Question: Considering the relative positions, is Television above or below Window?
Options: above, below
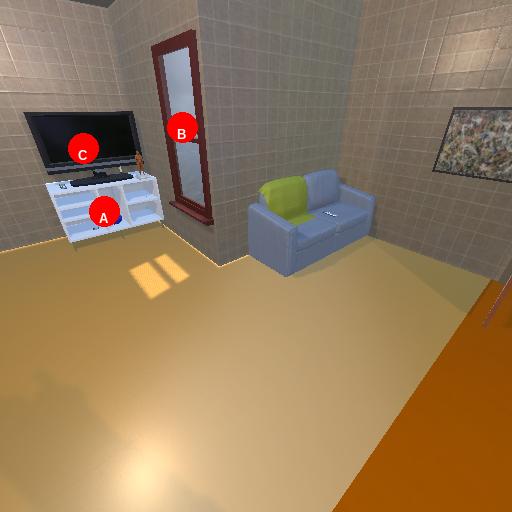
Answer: above